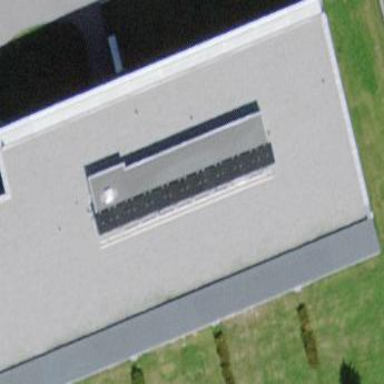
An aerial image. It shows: Part of building.